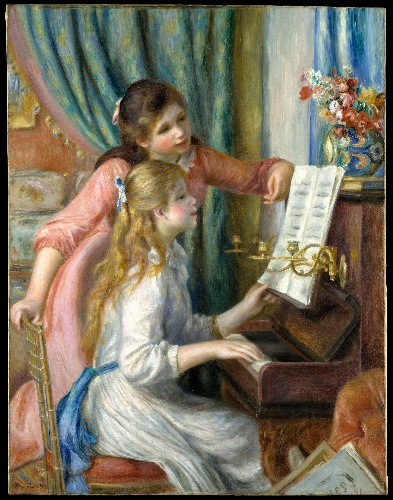
Title: Two Young Girls at the Piano
Artist: Auguste Renoir
Artist bio: French, Limoges 1841–1919 Cagnes-sur-Mer
Date: 1892
Object type: Painting
Classification: Paintings
Medium: Oil on canvas
Dimensions: 44 x 34 in. (111.8 x 86.4 cm)
Department: Robert Lehman Collection
Credit line: Robert Lehman Collection, 1975
Accession year: 1975
Repository: Metropolitan Museum of Art, New York, NY
Tags: Girls|Pianos